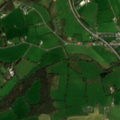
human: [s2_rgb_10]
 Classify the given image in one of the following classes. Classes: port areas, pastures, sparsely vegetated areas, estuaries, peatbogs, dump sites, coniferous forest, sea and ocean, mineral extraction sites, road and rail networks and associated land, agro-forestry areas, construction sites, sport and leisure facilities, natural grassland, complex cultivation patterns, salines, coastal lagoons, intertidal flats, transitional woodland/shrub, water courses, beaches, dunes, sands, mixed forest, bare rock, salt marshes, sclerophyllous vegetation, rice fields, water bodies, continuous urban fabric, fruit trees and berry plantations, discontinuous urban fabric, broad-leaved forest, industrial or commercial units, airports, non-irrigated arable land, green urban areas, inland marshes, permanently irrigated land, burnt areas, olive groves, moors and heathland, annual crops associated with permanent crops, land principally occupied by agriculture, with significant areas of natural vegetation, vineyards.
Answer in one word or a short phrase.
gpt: non-irrigated arable land, pastures